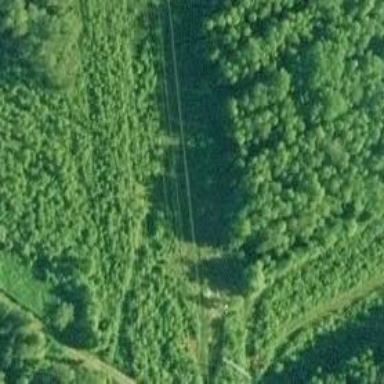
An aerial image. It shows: Nordic path road.